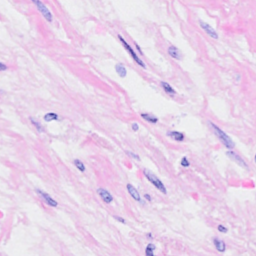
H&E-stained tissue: Breast